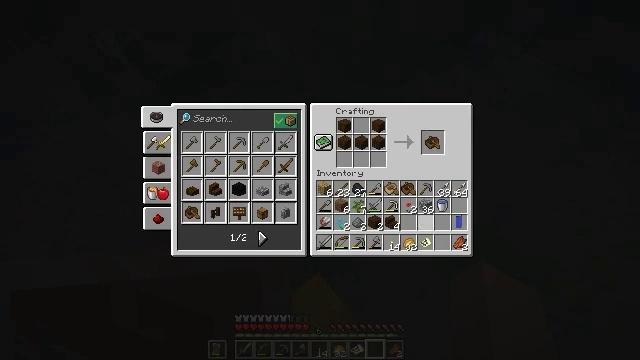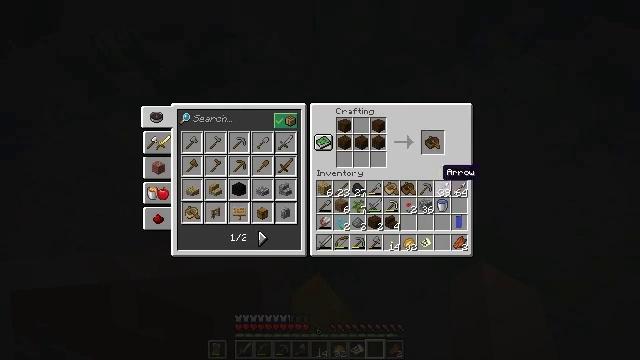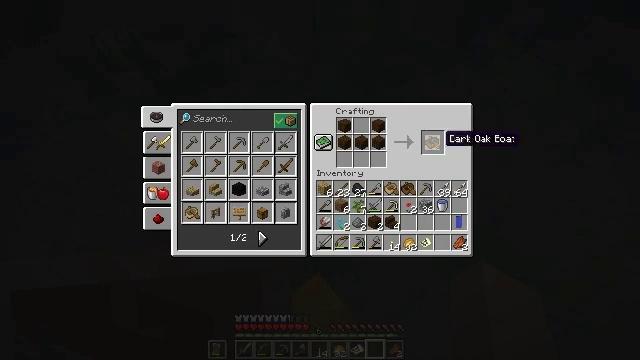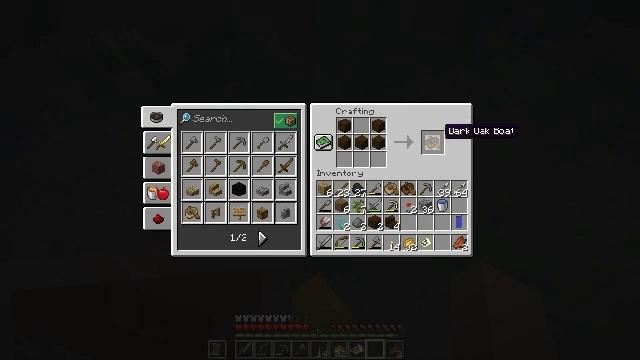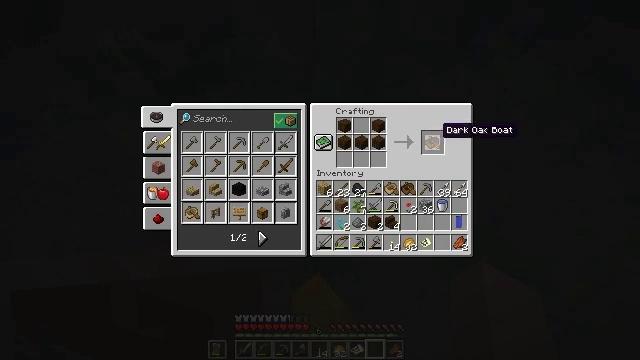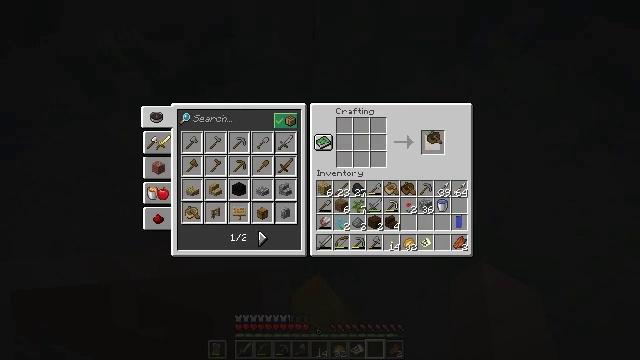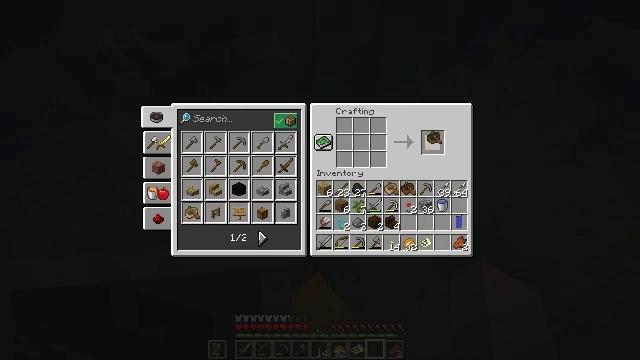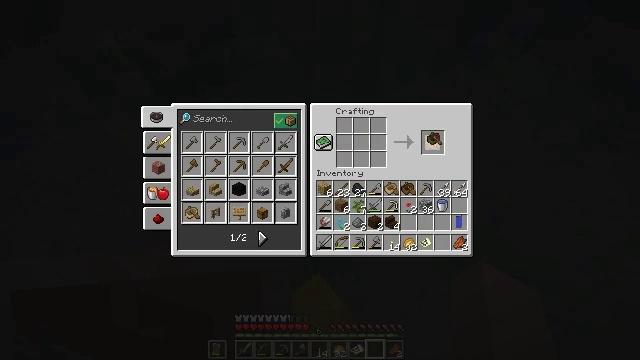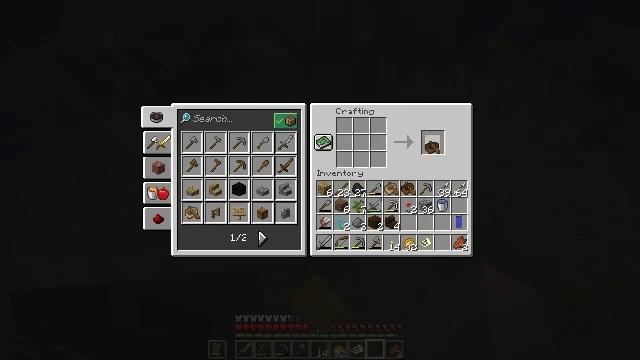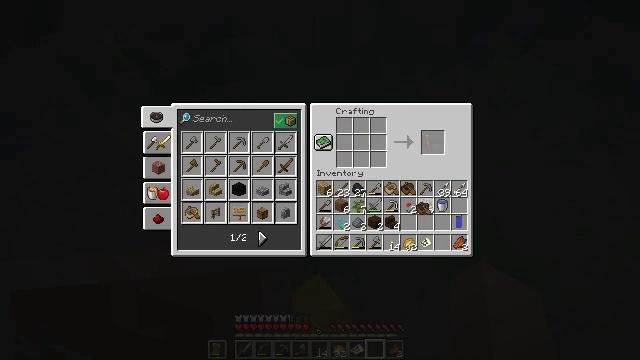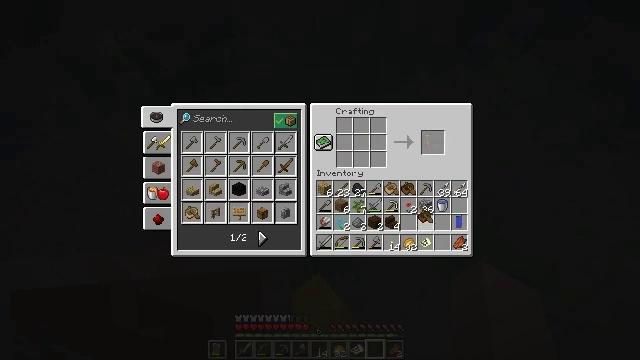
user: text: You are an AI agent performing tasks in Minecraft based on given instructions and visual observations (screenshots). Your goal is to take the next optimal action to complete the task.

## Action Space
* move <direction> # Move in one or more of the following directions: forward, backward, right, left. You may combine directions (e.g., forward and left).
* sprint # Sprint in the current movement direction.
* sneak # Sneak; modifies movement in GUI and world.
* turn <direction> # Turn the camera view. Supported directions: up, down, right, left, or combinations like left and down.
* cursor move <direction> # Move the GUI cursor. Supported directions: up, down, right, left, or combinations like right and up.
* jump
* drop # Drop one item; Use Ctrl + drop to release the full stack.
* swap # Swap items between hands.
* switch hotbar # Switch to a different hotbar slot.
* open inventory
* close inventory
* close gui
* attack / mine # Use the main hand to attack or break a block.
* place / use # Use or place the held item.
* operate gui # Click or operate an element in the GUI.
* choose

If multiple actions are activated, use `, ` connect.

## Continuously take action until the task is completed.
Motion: motion action
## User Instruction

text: Make a dark oak boat at the crafting table.
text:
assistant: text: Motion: turn right and up
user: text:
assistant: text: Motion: turn up
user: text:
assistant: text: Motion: turn up
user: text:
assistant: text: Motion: no_op
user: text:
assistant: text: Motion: attack / mine
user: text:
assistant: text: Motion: attack / mine
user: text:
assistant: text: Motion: no_op
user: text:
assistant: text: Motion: turn down
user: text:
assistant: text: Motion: turn left and down
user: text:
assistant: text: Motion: turn down
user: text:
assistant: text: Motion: no_op